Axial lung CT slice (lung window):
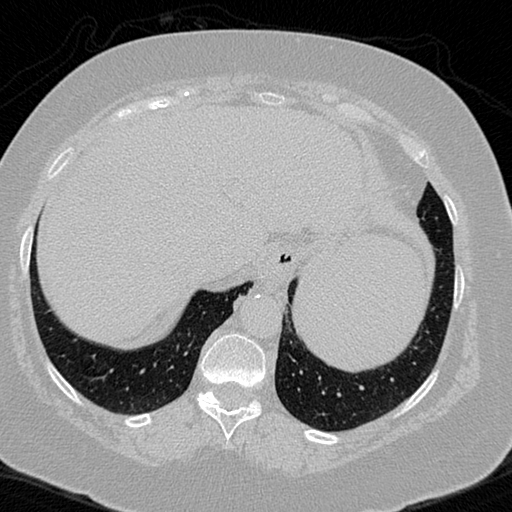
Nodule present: no